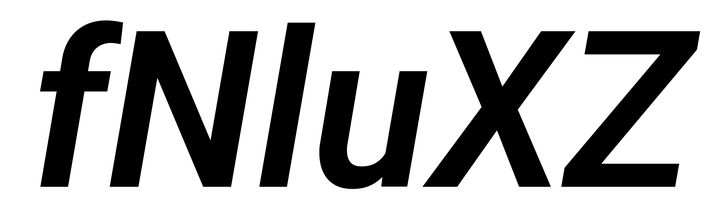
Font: Roboto-Italic_SemiBold_Italic